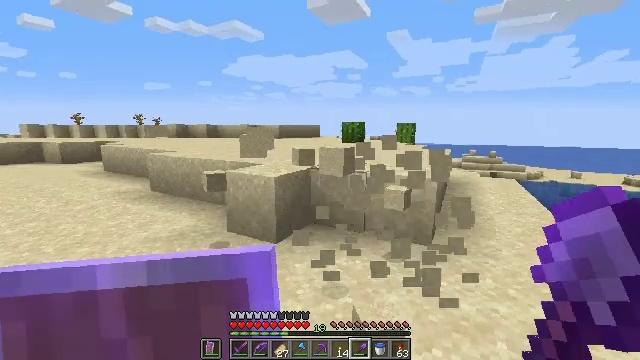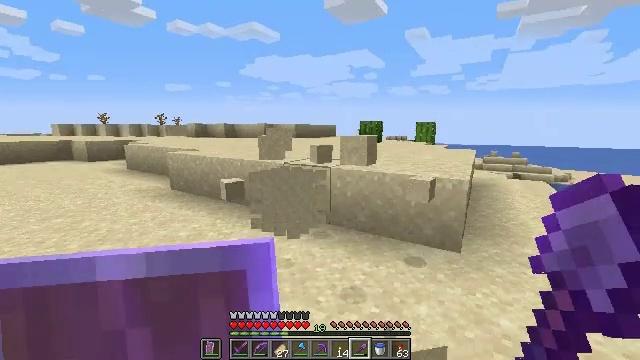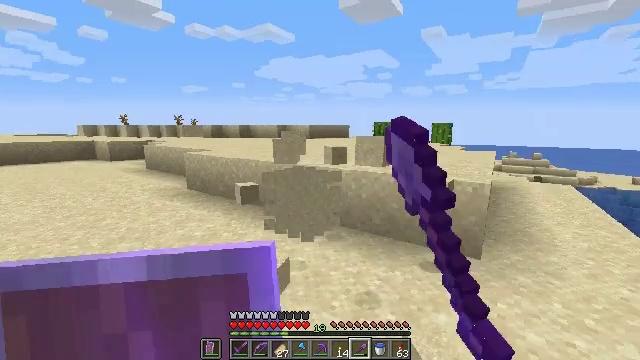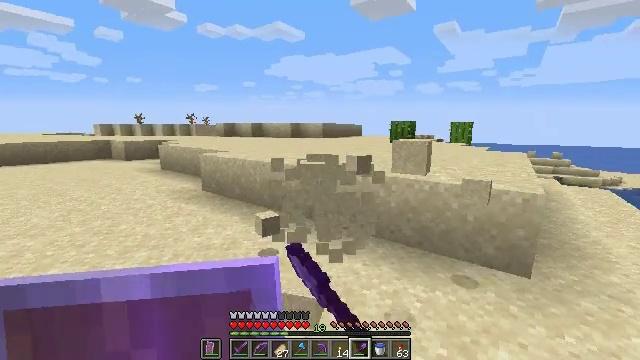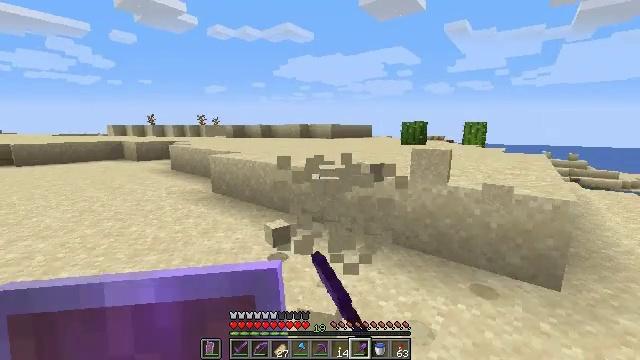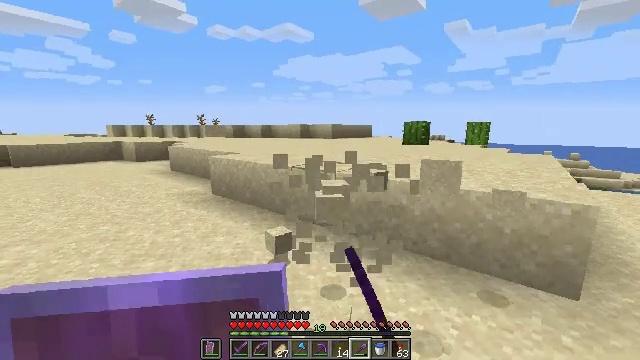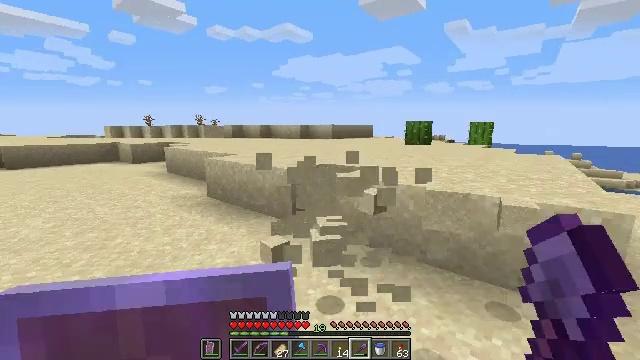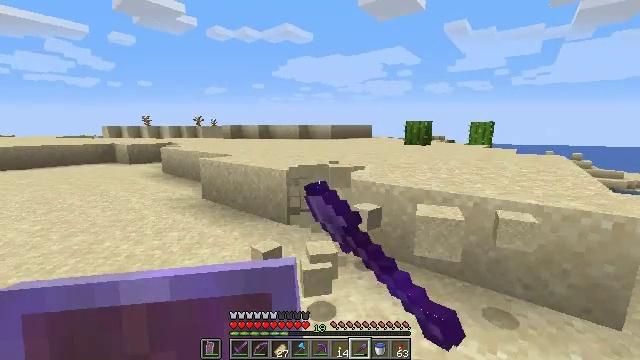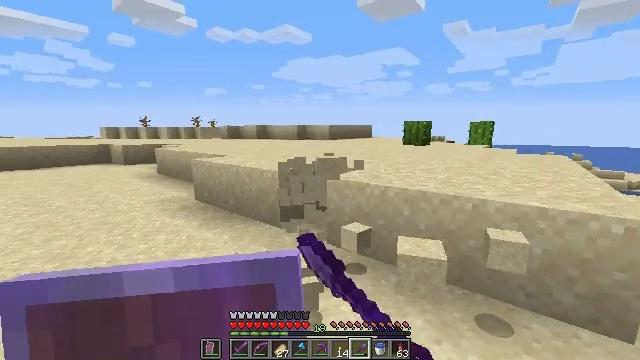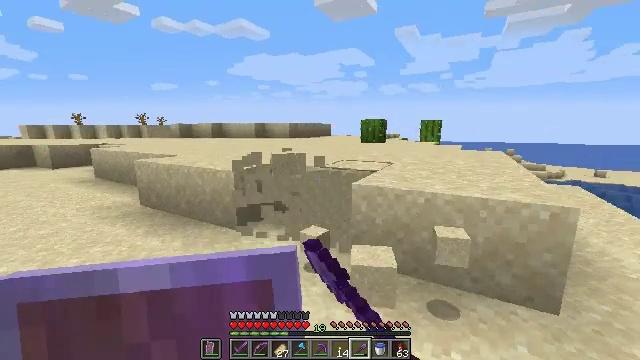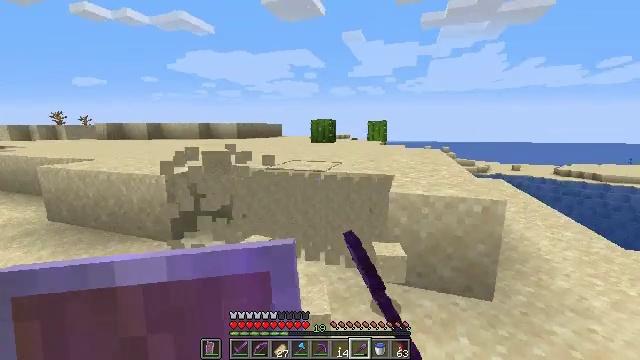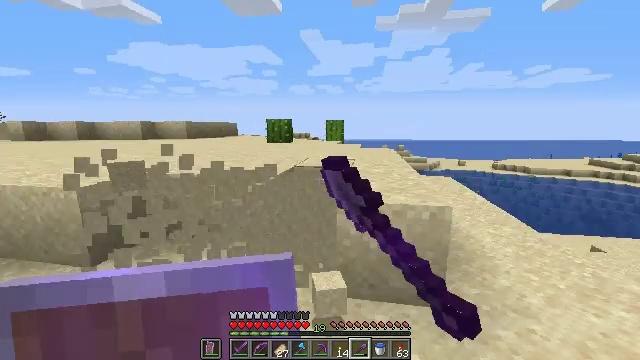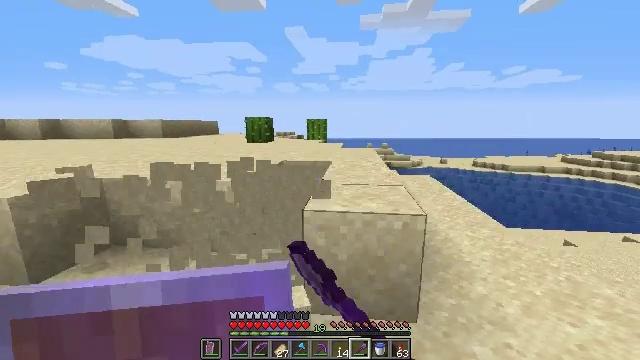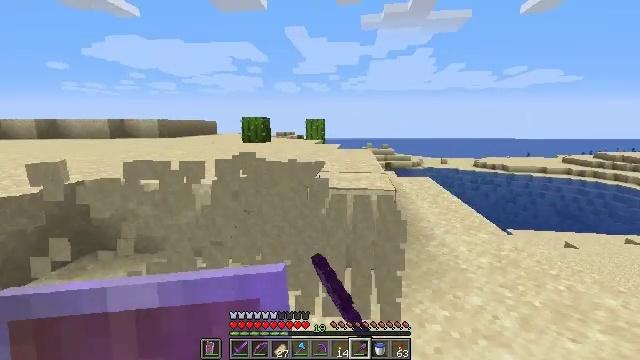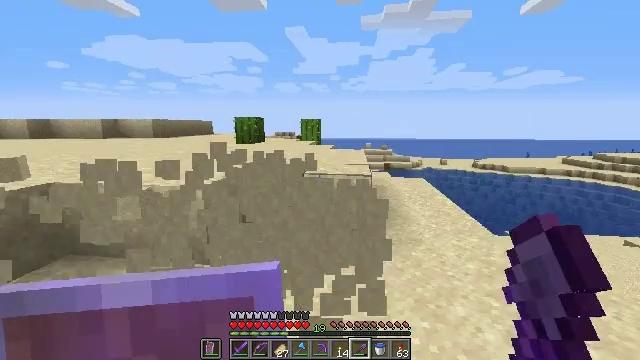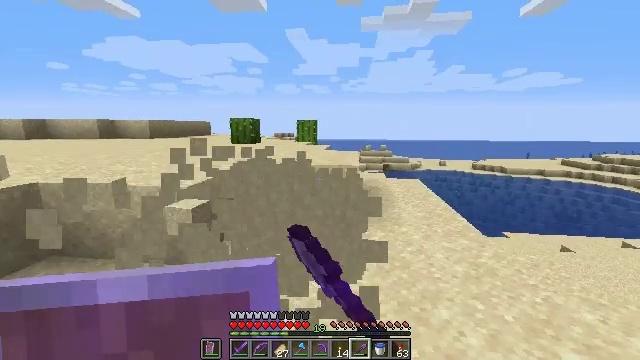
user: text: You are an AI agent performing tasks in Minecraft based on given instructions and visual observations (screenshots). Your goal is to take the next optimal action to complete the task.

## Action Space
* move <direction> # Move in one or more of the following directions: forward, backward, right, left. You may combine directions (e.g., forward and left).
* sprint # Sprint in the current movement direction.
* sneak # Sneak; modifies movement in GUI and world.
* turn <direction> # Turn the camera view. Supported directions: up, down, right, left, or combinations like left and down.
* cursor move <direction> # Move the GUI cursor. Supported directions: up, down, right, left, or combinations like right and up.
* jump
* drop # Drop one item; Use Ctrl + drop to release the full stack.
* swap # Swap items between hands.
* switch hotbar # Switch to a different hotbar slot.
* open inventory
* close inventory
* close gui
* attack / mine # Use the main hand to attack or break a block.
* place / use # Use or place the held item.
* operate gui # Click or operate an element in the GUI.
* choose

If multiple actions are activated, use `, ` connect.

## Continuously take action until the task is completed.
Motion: motion action
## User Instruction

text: Mine sand by the water.
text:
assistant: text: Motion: move forward and move left, turn left, attack / mine
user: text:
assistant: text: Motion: move forward and move left, turn left, attack / mine
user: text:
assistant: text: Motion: move forward and move left, turn left, attack / mine
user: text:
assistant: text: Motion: move forward and move left, turn left, attack / mine
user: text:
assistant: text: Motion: move forward and move left, attack / mine
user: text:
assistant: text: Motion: move forward and move right, attack / mine
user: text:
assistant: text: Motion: move forward and move right, attack / mine
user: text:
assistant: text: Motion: move forward and move right, attack / mine
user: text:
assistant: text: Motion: move forward and move right, turn right, attack / mine
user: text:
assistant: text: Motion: move forward and move right, turn right, attack / mine
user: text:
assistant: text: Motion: move forward and move right, turn right, attack / mine
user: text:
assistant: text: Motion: move forward and move right, turn right, attack / mine
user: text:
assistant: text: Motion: move forward and move right, attack / mine
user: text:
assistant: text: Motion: move right, attack / mine
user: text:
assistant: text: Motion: move right, attack / mine
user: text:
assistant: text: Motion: move right, attack / mine
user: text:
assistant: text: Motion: move right, turn left, attack / mine
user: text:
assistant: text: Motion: move right, turn left and up, attack / mine
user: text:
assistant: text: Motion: move right, turn left, attack / mine
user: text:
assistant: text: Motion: move forward and move right, turn left, attack / mine
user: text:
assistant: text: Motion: move forward and move right, turn left, attack / mine
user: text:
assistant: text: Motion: move forward and move left, turn left, attack / mine
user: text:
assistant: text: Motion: move forward and move left, turn left, attack / mine
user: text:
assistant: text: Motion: move forward and move left, turn left, attack / mine
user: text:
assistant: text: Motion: move forward and move left, turn left, attack / mine
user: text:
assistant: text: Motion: move forward and move left, turn left, attack / mine
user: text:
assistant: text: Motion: move forward and move left, turn left, attack / mine
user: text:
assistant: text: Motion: move forward and move left, turn left, attack / mine
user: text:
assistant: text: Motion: move forward and move left, turn left, attack / mine
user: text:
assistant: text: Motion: move forward and move left, attack / mine